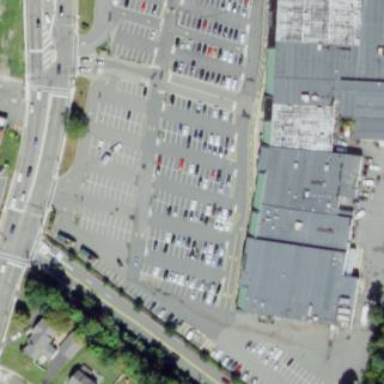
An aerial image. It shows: Retail building.